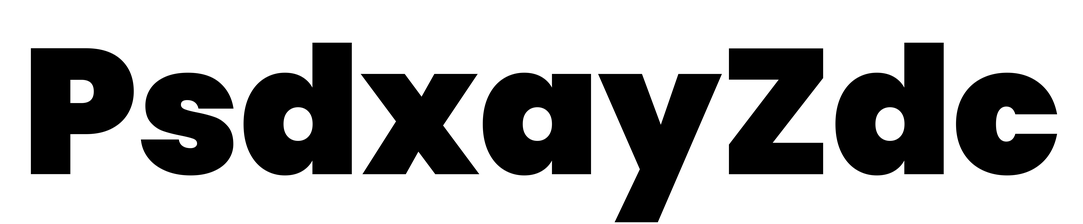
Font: Poppins-Black